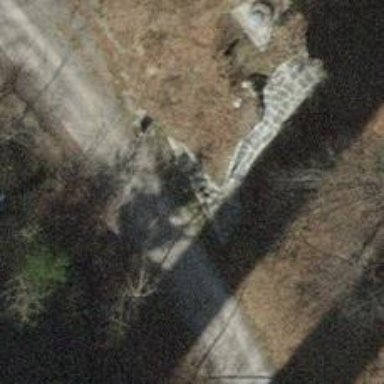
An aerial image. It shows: Steps with paved surface.